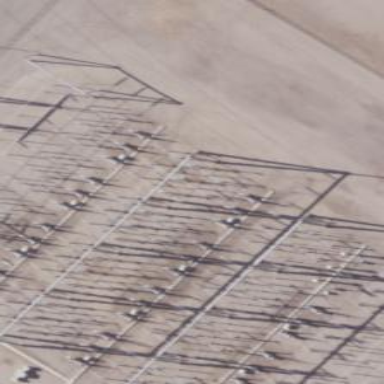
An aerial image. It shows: Switch used for power control.